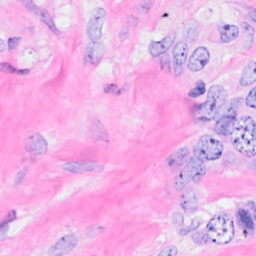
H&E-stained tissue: Breast